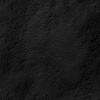
Atmospheric dust classification: not_dusty